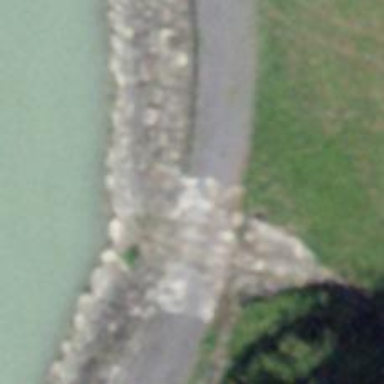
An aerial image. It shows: Footway bridge with unpaved surface.